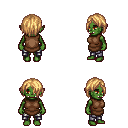
a pixel art fantasy rpg character, female body template, orc, green skin, brown tunic, metal pants, light blonde bangs hairstyle, four views (front, back, left, right), 2x2 character sprite sheet, small pixel art, hard edges, no anti-aliasing